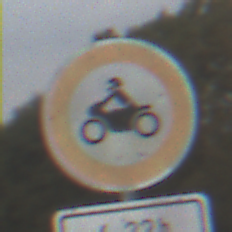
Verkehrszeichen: VerbotKraftraeder
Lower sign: ZeitangabenMitBeschraenkungAufWochentage4
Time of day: MorningAfternoon
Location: Outdoor (Nature)
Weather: Overcast
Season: NotSpecified
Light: Natural